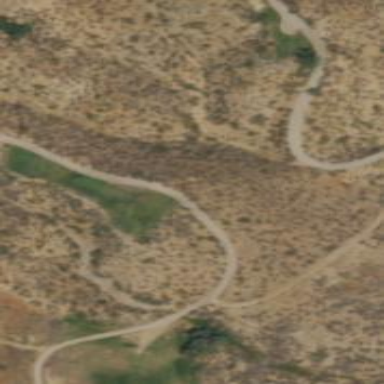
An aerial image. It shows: Area of rough grass used for golf.